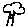
Label: tree